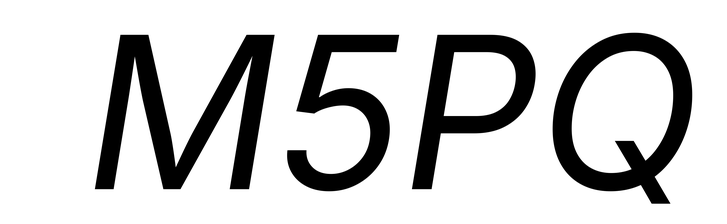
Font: Inter-Italic_Italic